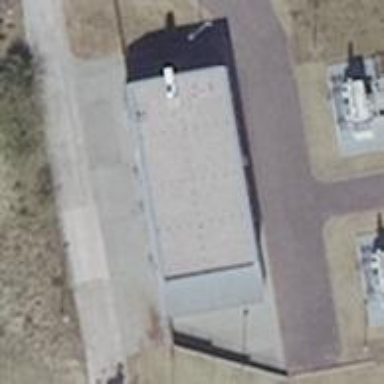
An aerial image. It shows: Industrial building with flat roof.